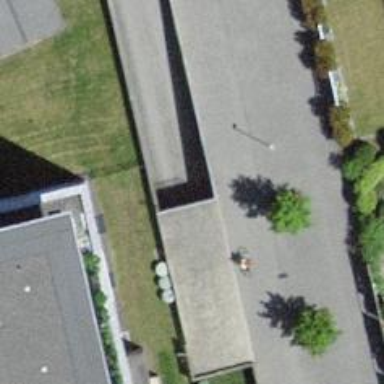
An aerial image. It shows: Parking entrance.